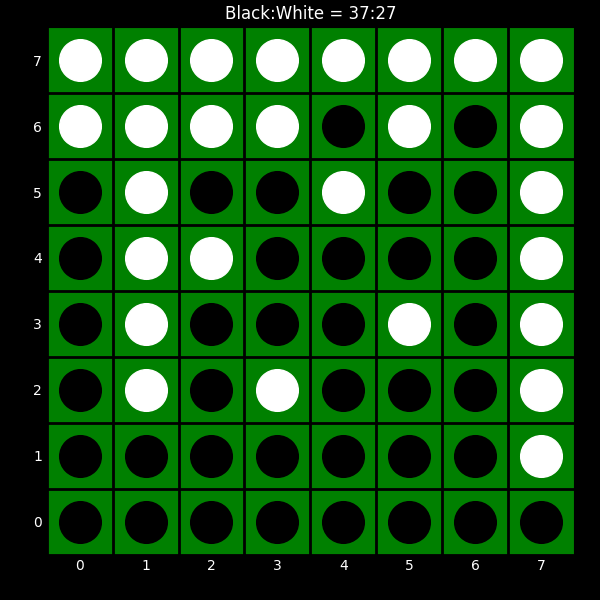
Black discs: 37
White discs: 27